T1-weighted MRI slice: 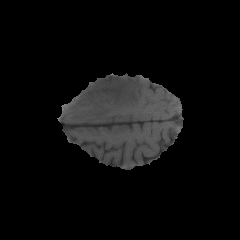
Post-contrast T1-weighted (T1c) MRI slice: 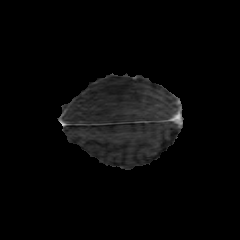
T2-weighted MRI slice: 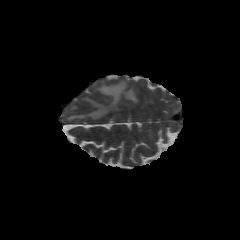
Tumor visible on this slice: yes